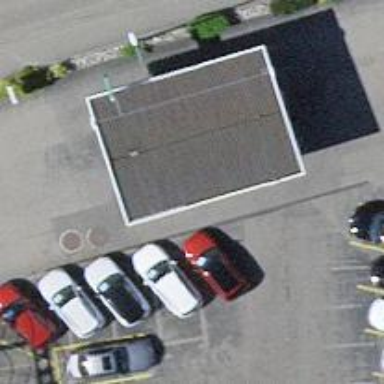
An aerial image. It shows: Fuel station.